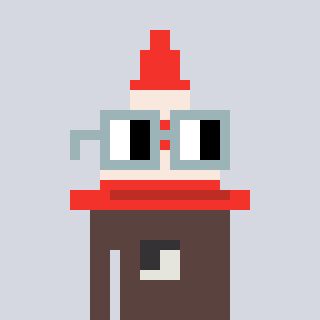
a pixel art character with square dark gray glasses, a cone-shaped head and a darkbrown-colored body on a cool background